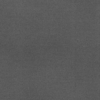
Label: dusty